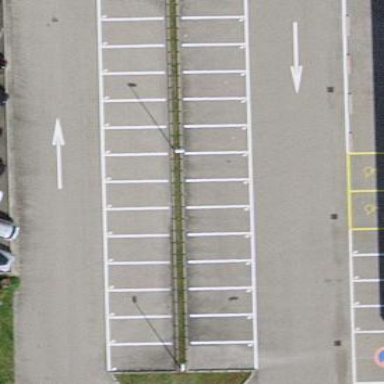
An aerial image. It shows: Parking area with surface.